Question: I created a linear vertical layout, but when I add items to it, I can only move it up or down or increase the size to the right :
Screenshot of my layout

I'm not even sure how I got my textview to be padded on the left side!
I tried padding, which does work BUT surely there is something I am doing wrong which is stopping me from moving the items around with a bit more control?
my xml :
'''
<LinearLayout
android:id="@+id/linearLayoutCreateAutomateGame"
android:layout_width="match_parent"
android:layout_height="wrap_content"
android:orientation="vertical"
tools:layout_editor_absoluteX="8dp"
tools:layout_editor_absoluteY="104dp">
<Button
android:id="@+id/AutomateGameButtonPickPlayers"
android:layout_width="154dp"
android:layout_height="52dp"
android:layout_weight="1"
android:paddingLeft="20dp"
android:background="@drawable/round_edge_button"
android:text="@string/pickPlayers"
android:textColor="@color/veniceblue"
tools:layout_editor_absoluteX="74dp"
tools:layout_editor_absoluteY="259dp" />
<TextView
android:id="@+id/textView3"
android:layout_width="match_parent"
android:layout_height="wrap_content"
android:layout_weight="1"
android:text="TextView" />
<EditText
android:id="@+id/editTextAutomateGameComposeMessage"
android:layout_width="215dp"
android:layout_height="115dp"
android:layout_marginLeft="16dp"
android:layout_marginStart="16dp"
android:ems="10"
android:hint="@string/composeMessage"
android:inputType="textMultiLine"
android:textColorHint="@color/softwhite"
app:layout_constraintStart_toStartOf="parent"
tools:layout_editor_absoluteY="153dp" />
<TextView
android:id="@+id/textView4"
android:layout_width="match_parent"
android:layout_height="wrap_content"
android:layout_weight="1"
android:text="TextView" />
</LinearLayout>
'''
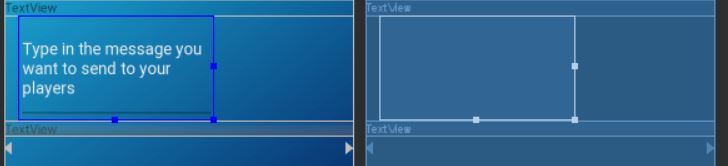
Answer: '''
<LinearLayout android:id="@+id/linearLayoutCreateAutomateGame"
android:layout_width="match_parent"
android:layout_height="wrap_content"
android:orientation="vertical"
tools:layout_editor_absoluteX="8dp"
tools:layout_editor_absoluteY="104dp"
xmlns:android="http://schemas.android.com/apk/res/android"
xmlns:tools="http://schemas.android.com/tools">
<Button
android:id="@+id/AutomateGameButtonPickPlayers"
android:layout_width="154dp"
android:layout_height="52dp"
android:layout_weight="1"
android:layout_margin="20dp"
android:text="Button"
tools:layout_editor_absoluteX="74dp"
tools:layout_editor_absoluteY="259dp" />
<TextView
android:id="@+id/textView3"
android:layout_width="match_parent"
android:layout_height="wrap_content"
android:layout_weight="1"
android:text="TextView" />
<EditText
android:id="@+id/editTextAutomateGameComposeMessage"
android:layout_width="215dp"
android:layout_height="115dp"
android:layout_marginLeft="16dp"
android:layout_marginStart="16dp"
android:ems="10"
android:hint="@string/composeMessage"
android:inputType="textMultiLine"
android:textColorHint="@color/softwhite"
app:layout_constraintStart_toStartOf="parent"
tools:layout_editor_absoluteY="153dp" />
<TextView
android:id="@+id/textView4"
android:layout_width="match_parent"
android:layout_height="wrap_content"
android:layout_weight="1"
android:text="TextView" />
</LinearLayout>
'''
'''
<LinearLayout android:id="@+id/linearLayoutCreateAutomateGame"
android:layout_width="match_parent"
android:layout_height="wrap_content"
android:orientation="vertical"
xmlns:android="http://schemas.android.com/apk/res/android">
<Button
android:id="@+id/AutomateGameButtonPickPlayers"
android:layout_width="154dp"
android:layout_height="52dp"
android:layout_weight="1"
android:paddingLeft="20dp"
android:layout_gravity="end"/>
<TextView
android:id="@+id/textView3"
android:layout_width="match_parent"
android:layout_height="wrap_content"
android:layout_weight="1"
android:text="TextView" />
<EditText
android:id="@+id/editTextAutomateGameComposeMessage"
android:layout_width="215dp"
android:layout_height="115dp"
android:layout_marginLeft="16dp"
android:layout_marginStart="16dp"
android:ems="10"
android:hint="@string/composeMessage"
android:inputType="textMultiLine"
android:textColorHint="@color/softwhite"
app:layout_constraintStart_toStartOf="parent"
tools:layout_editor_absoluteY="153dp" />
<TextView
android:id="@+id/textView4"
android:layout_width="match_parent"
android:layout_height="wrap_content"
android:layout_weight="1"
android:text="TextView" />
</LinearLayout>
'''
<URL>